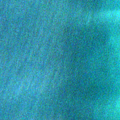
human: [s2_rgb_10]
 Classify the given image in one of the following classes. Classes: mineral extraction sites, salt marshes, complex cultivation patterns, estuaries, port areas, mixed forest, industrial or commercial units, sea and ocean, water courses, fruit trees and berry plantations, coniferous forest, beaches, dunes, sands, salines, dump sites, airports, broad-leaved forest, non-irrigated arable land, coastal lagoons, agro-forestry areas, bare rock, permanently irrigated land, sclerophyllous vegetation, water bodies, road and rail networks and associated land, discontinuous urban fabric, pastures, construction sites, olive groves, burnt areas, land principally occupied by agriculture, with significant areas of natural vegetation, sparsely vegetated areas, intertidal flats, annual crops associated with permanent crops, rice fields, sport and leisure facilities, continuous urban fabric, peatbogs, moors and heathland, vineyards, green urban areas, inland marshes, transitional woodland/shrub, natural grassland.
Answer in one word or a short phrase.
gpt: sea and ocean